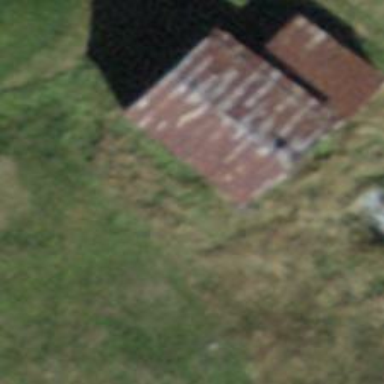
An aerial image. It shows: Gabled roof on farm auxiliary building.